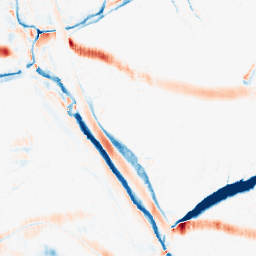
Category: morphological
Decomposition family: morphological_ellipse
Decomposition parameters: operation: average
width: 20
height: 5
Upsampling method: quartic
Upsampling parameters: scale: 4
Upsampling scale: 4